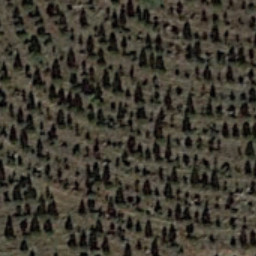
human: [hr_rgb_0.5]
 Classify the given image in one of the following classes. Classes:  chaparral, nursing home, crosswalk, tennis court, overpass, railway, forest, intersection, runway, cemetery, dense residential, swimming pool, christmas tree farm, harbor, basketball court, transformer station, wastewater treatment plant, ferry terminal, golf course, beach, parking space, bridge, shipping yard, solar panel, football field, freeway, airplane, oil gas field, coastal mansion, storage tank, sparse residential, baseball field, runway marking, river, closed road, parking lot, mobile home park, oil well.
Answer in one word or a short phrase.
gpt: christmas tree farm